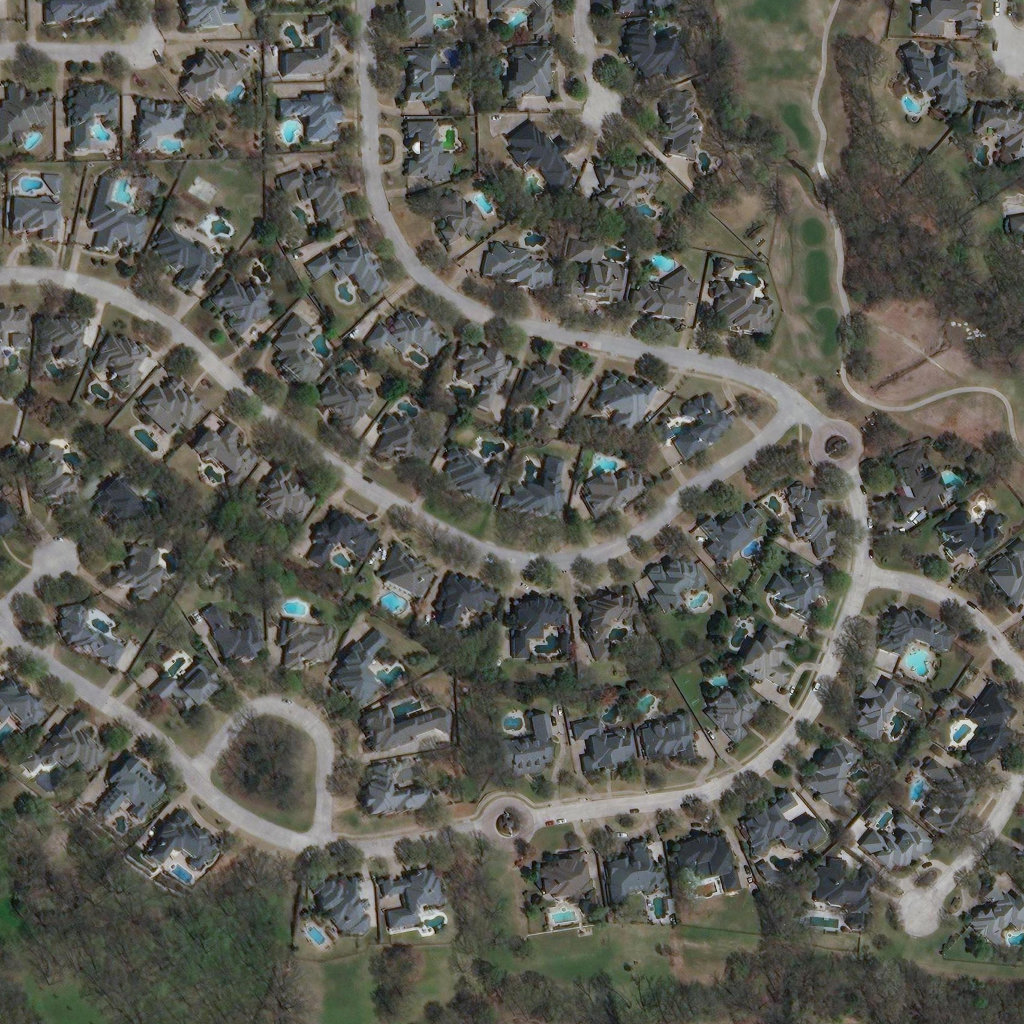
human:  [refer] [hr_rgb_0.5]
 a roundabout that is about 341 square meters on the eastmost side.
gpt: <box>[[79, 41, 84, 46, 0]]</box>